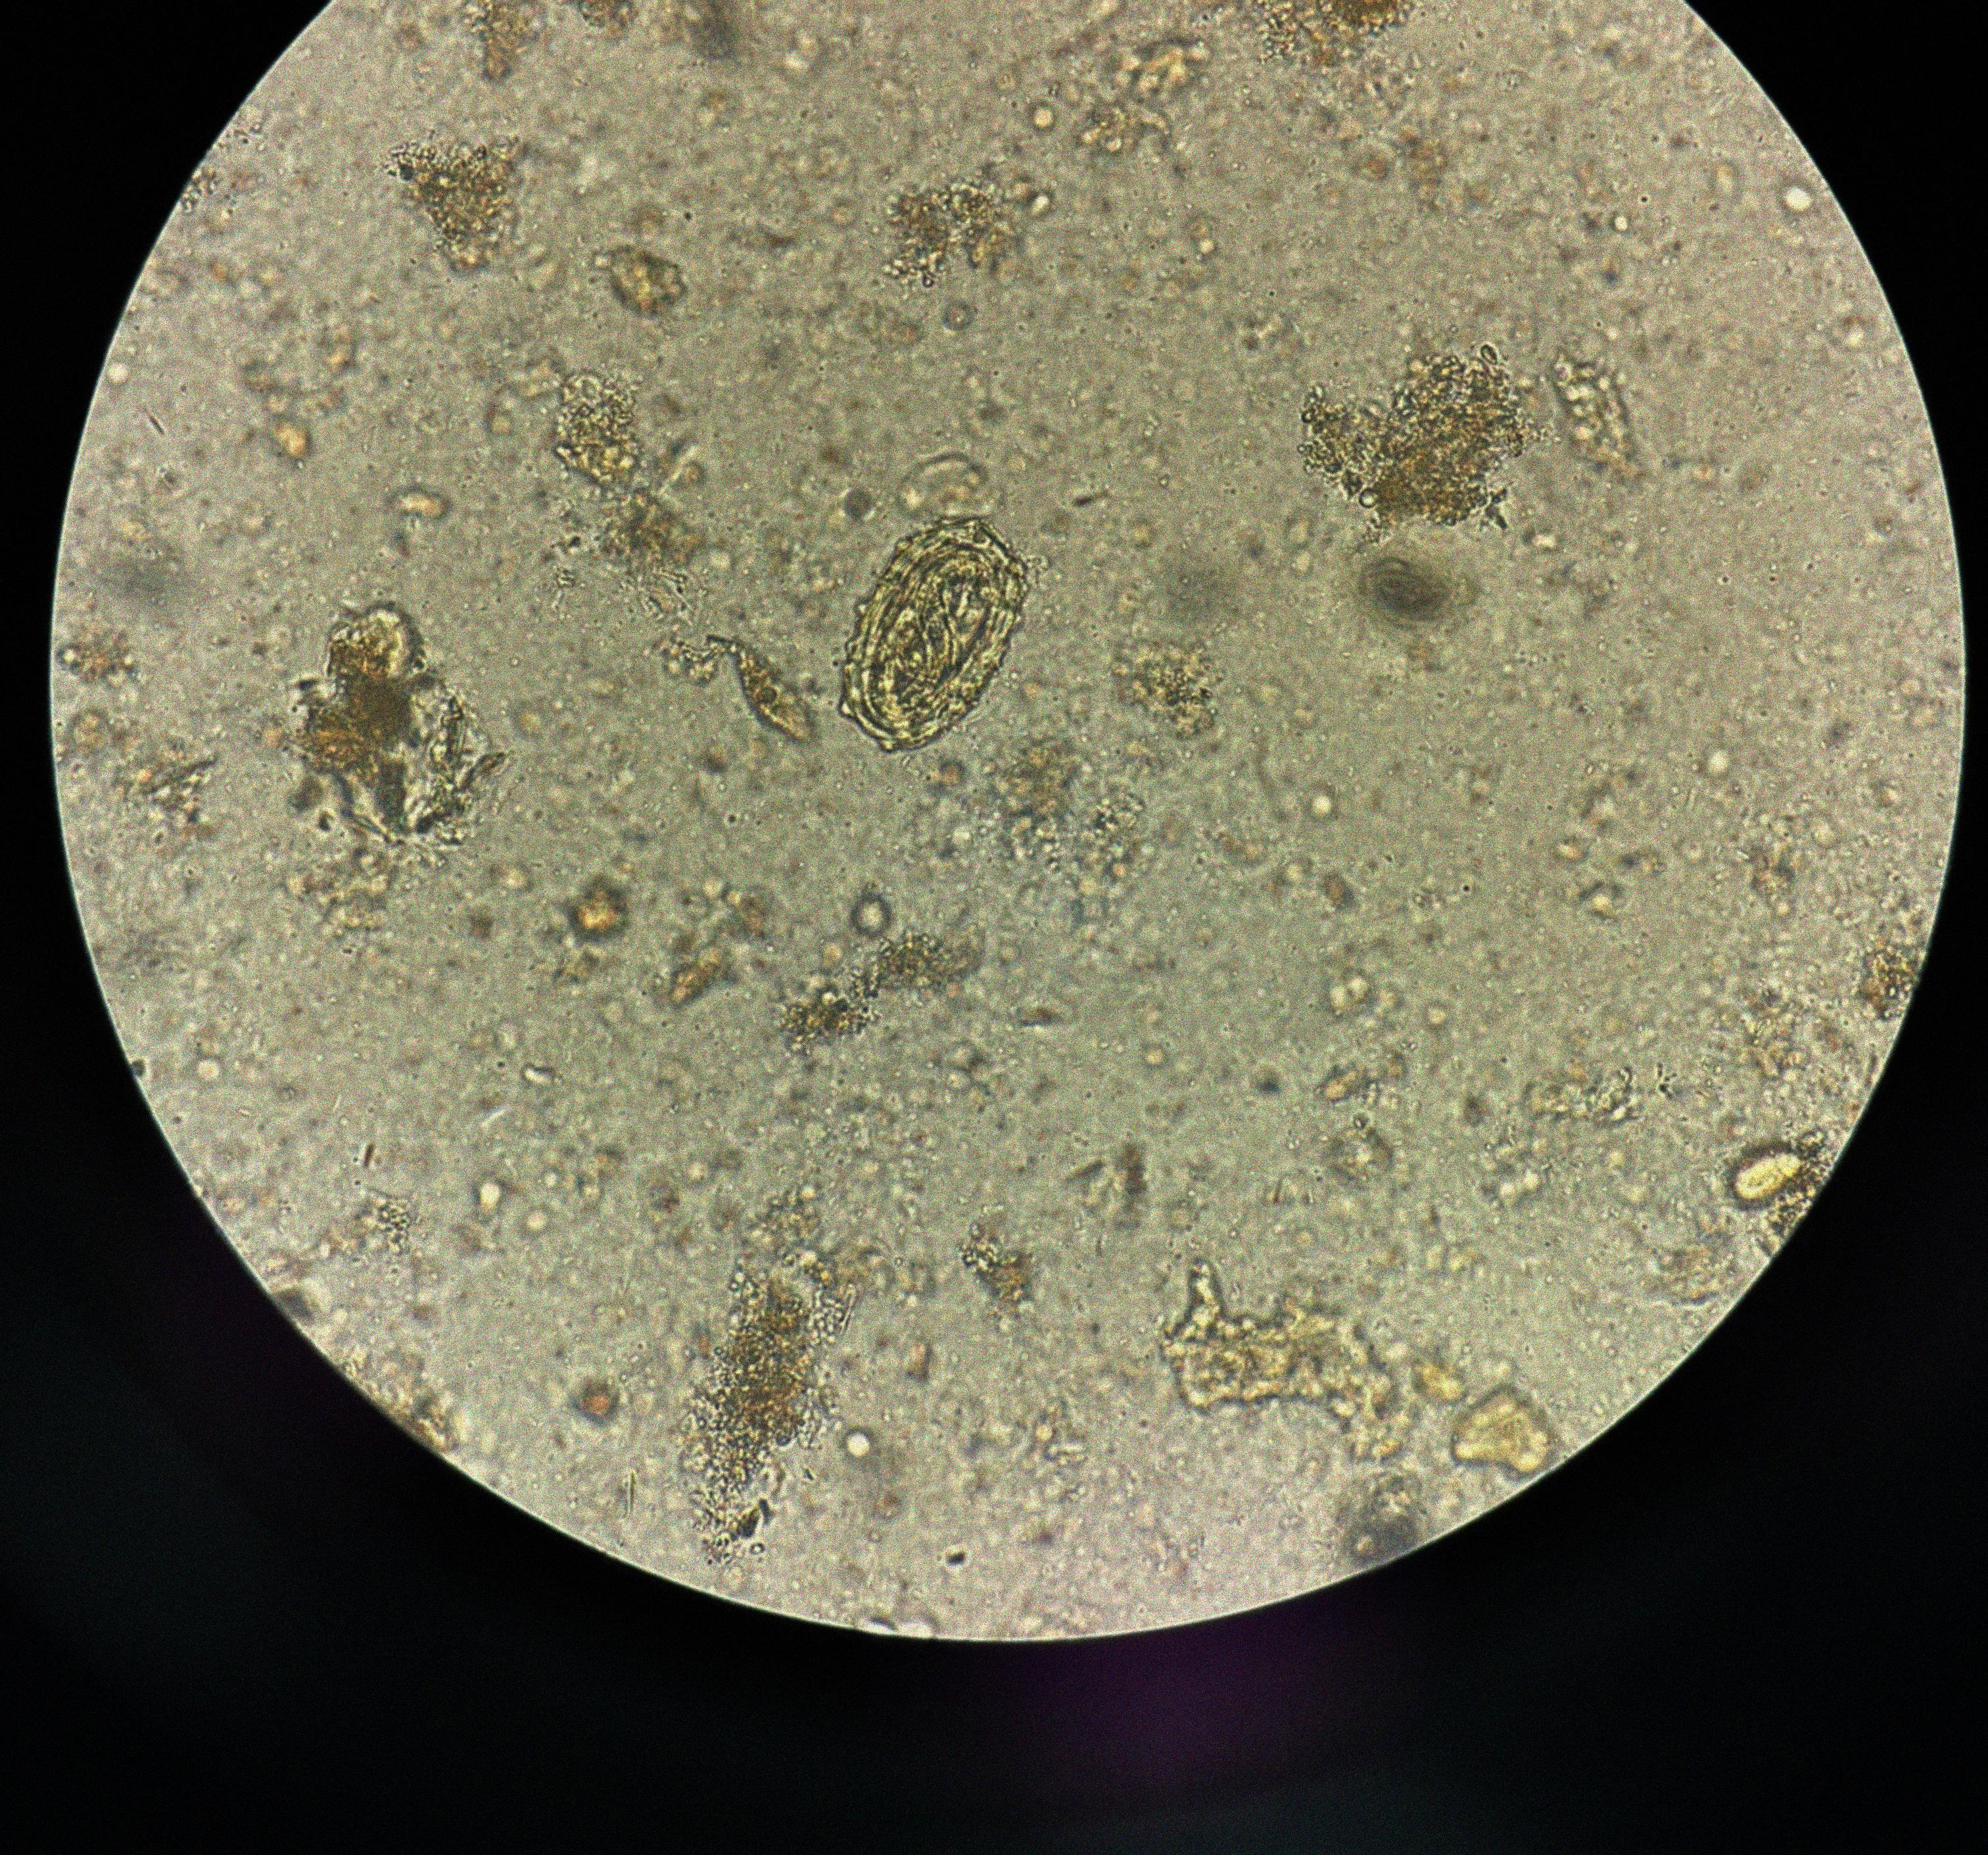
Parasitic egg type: Ascaris lumbricoides